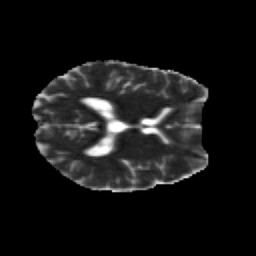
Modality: MD
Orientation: axial
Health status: healthy
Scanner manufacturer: siemens
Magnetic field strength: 3 T
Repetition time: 12 s
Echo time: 0.092 s